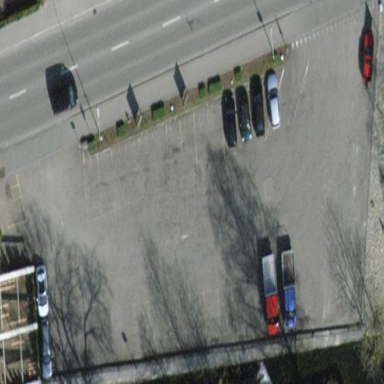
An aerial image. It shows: Parking area with surface.